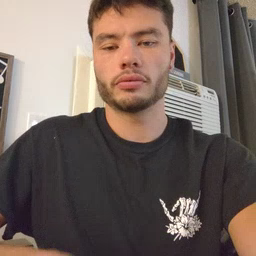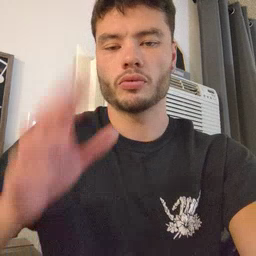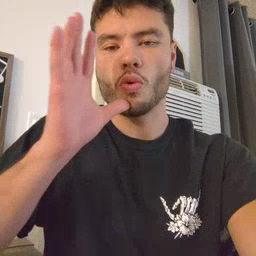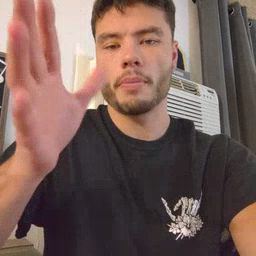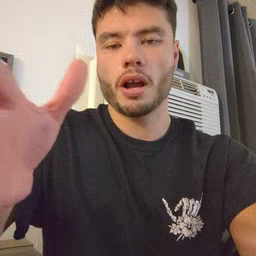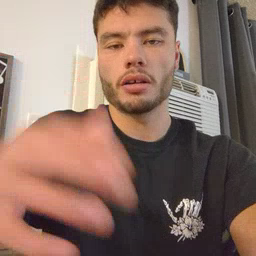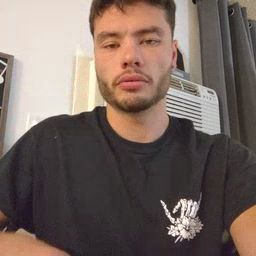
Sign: grandma